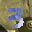
Label: 3